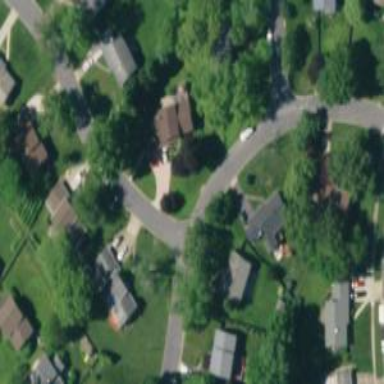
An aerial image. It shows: Residential road.